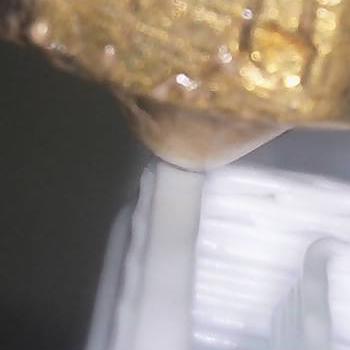
Flow rate: 224%